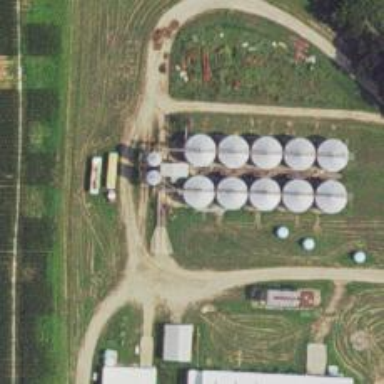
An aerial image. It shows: Silo.